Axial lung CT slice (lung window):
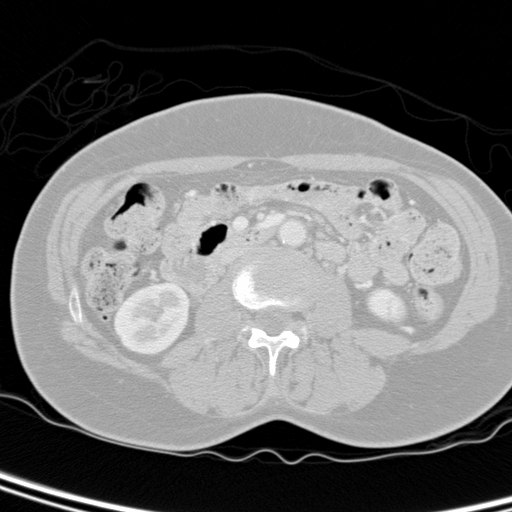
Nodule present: no